Question: I have the following Xarray named 'scatch' with lat long and lev coords eliminated and only the time coord as a dimension. It has several variables. It is now a multivariate daily time-series from 2002 to 2014. I need to add a new variable "water_year", that shows what water-year is that day of the year. It could be by adding another column in the variables by Xarray.assign or by Xarray.resample but I am not sure, and could use some help. Note: "Water Year" starts from Oct 01, and ends on Sep 30 the next year. So water-year-2003 would be 10-01-2002 to 09-30-2003.
See my Xarray here

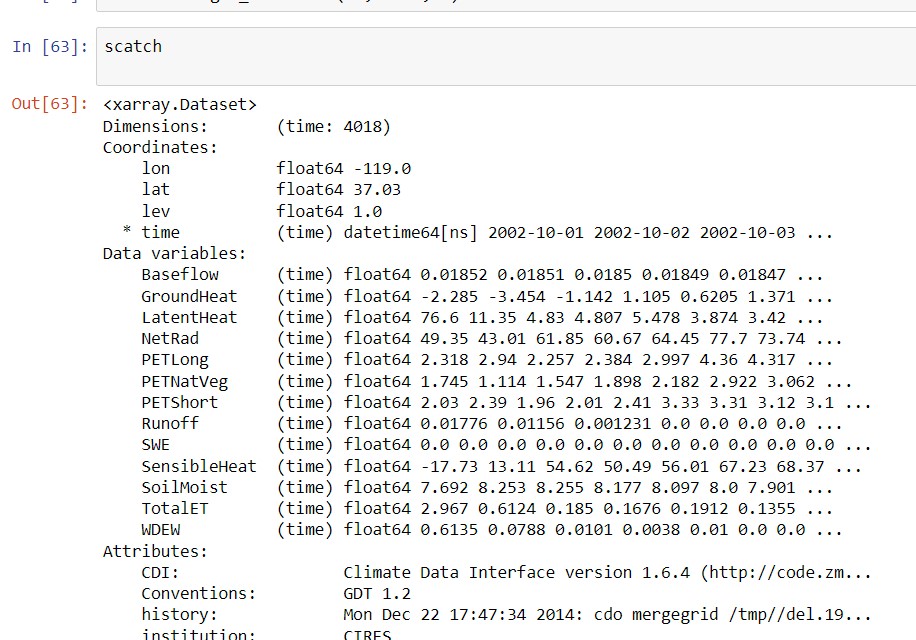
Answer: I'll create a sample dataset with a single variable for this example:
'''
In [2]: scratch = xr.Dataset(
...: {'Baseflow': (('time', ), np.random.random(4018))},
...: coords={'time': pd.date_range('2002-10-01', freq='D', periods=4018)},
...: )
In [3]: scratch
Out[3]:
<xarray.Dataset>
Dimensions: (time: 4018)
Coordinates:
* time (time) datetime64[ns] 2002-10-01 2002-10-02 ... 2013-09-30
Data variables:
Baseflow (time) float64 0.7588 0.05129 0.9914 ... 0.7744 0.6581 0.8686
'''
We can build a 'water_year' array using the <URL>:
'''
In [4]: water_year = (scratch.time.dt.month >= 10) + scratch.time.dt.year
...: water_year
Out[4]:
<xarray.DataArray (time: 4018)>
array([2003, 2003, 2003, ..., 2013, 2013, 2013])
Coordinates:
* time (time) datetime64[ns] 2002-10-01 2002-10-02 ... 2013-09-30
'''
Because water_year is a DataArray indexed by an existing dimension, we can just add it as a coordinate and xarray will understand that it's a <URL>. This is important to make sure we don't create a new dimension in our data.
'''
In [7]: scratch.coords['water_year'] = water_year
In [8]: scratch
Out[8]:
<xarray.Dataset>
Dimensions: (time: 4018)
Coordinates:
* time (time) datetime64[ns] 2002-10-01 2002-10-02 ... 2013-09-30
water_year (time) int64 2003 2003 2003 2003 2003 ... 2013 2013 2013 2013
Data variables:
Baseflow (time) float64 0.7588 0.05129 0.9914 ... 0.7744 0.6581 0.8686
'''
Because 'water_year' is indexed by 'time', we still need to select from the arrays using the 'time' dimension, but we can subset the arrays to specific water years:
'''
In [9]: scratch.sel(time=(scratch.water_year == 2010))
Out[9]:
<xarray.Dataset>
Dimensions: (time: 365)
Coordinates:
* time (time) datetime64[ns] 2009-10-01 2009-10-02 ... 2010-09-30
water_year (time) int64 2010 2010 2010 2010 2010 ... 2010 2010 2010 2010
Data variables:
Baseflow (time) float64 0.441 0.7586 0.01377 ... 0.2656 0.1054 0.6964
'''
Aggregation operations can use non-dimension coordinates directly, so the following works:
'''
In [10]: scratch.groupby('water_year').sum()
Out[10]:
<xarray.Dataset>
Dimensions: (water_year: 11)
Coordinates:
* water_year (water_year) int64 2003 2004 2005 2006 ... 2010 2011 2012 2013
Data variables:
Baseflow (water_year) float64 187.6 186.4 184.7 ... 185.2 189.6 192.7
'''